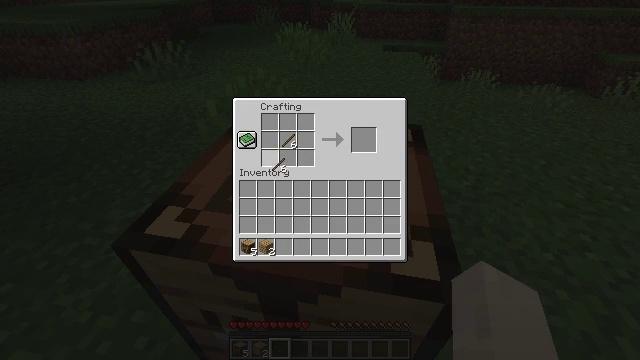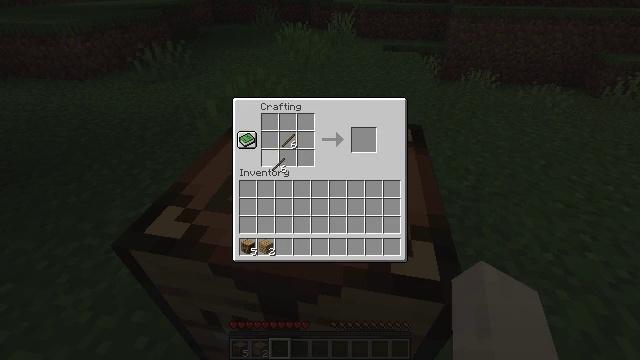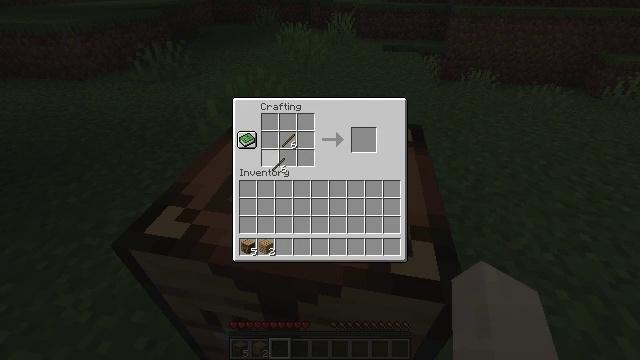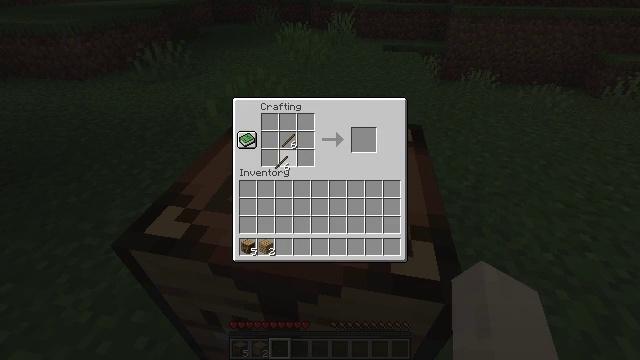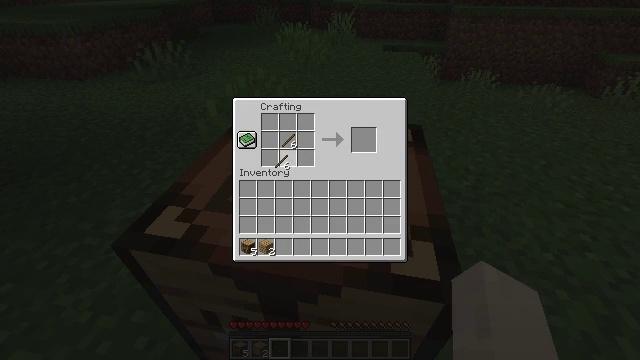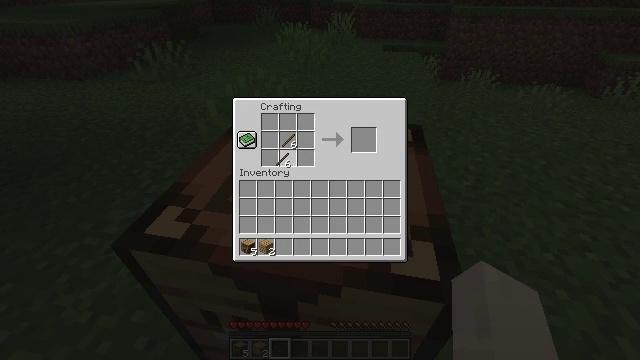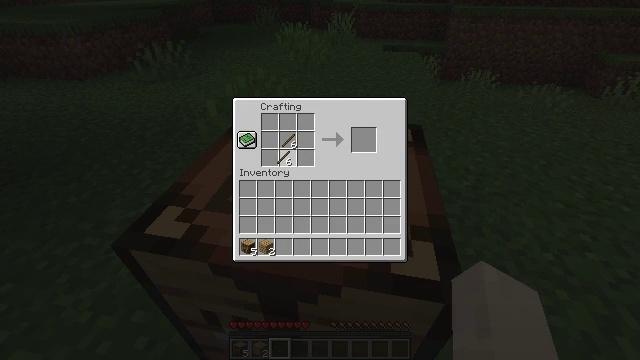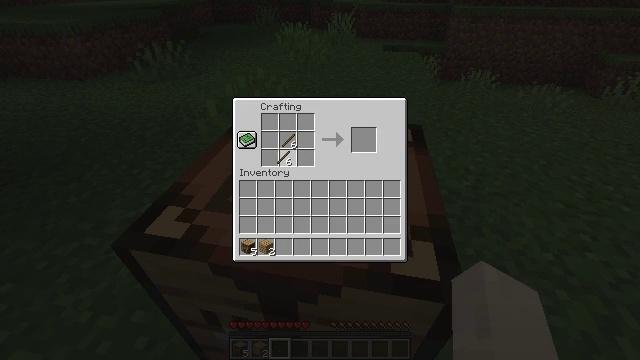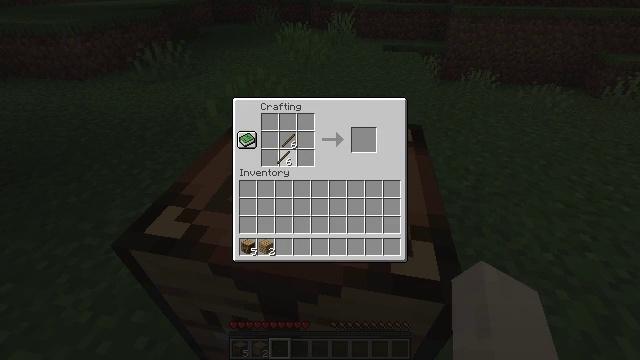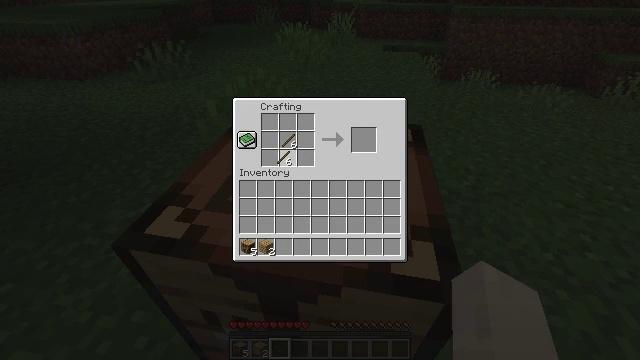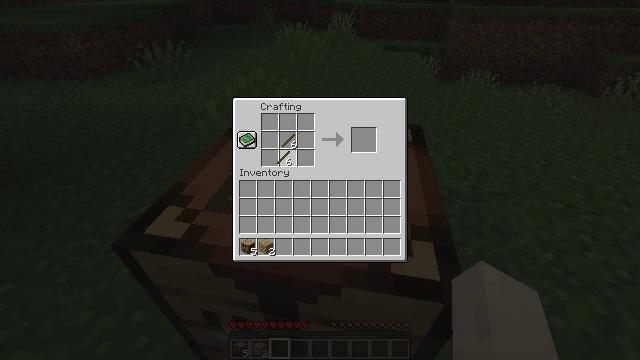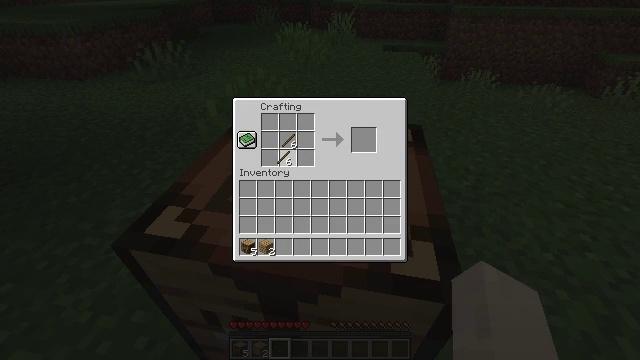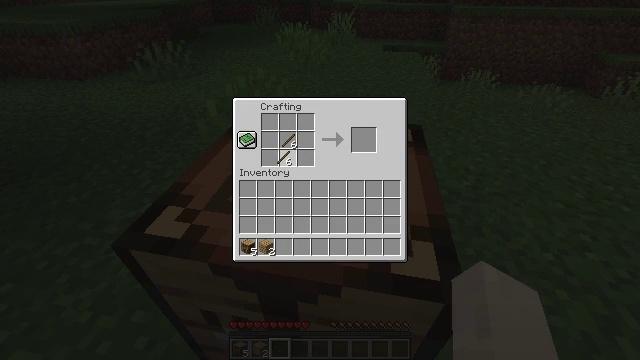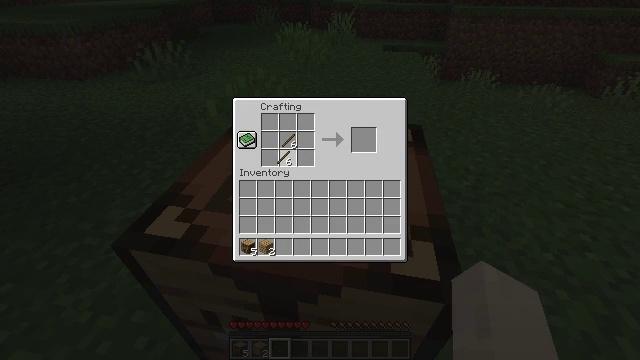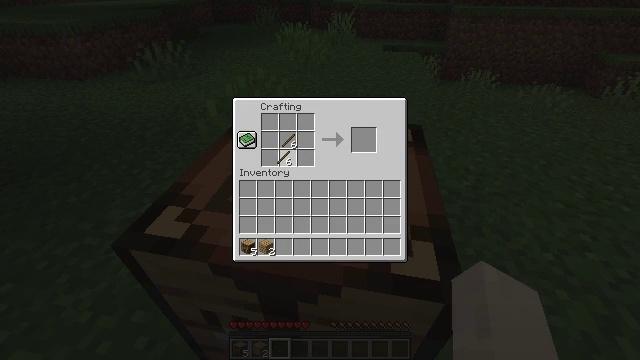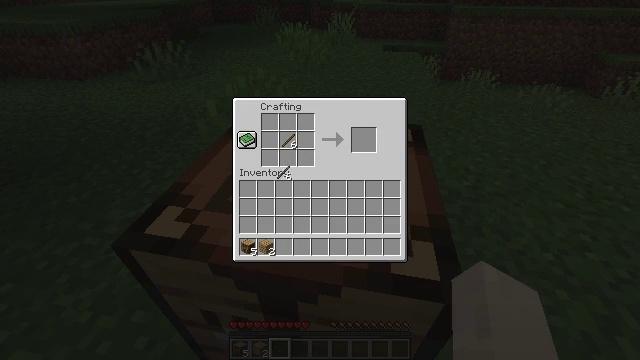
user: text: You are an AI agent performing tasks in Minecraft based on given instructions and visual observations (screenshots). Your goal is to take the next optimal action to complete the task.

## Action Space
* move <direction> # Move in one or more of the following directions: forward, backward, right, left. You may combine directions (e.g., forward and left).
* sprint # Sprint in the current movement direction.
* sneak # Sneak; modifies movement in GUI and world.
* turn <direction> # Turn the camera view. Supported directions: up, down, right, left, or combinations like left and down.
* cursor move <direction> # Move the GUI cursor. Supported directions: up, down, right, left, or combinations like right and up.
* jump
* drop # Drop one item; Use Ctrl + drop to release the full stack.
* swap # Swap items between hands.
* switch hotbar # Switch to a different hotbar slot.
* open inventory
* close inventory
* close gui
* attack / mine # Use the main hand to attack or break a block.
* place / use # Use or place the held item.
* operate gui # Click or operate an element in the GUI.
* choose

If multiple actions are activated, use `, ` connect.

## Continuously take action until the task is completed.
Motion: motion action
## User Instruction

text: Make a wooden hoe with sticks and wooden planks.
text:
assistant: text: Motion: no_op
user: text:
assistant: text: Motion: no_op
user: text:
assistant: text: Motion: no_op
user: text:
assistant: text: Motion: no_op
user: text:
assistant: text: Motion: no_op
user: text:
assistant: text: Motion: no_op
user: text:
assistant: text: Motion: no_op
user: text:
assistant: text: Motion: no_op
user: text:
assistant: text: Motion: no_op
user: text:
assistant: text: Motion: no_op
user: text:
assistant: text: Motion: no_op
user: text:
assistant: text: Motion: no_op
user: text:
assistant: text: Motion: no_op
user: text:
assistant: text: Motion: no_op
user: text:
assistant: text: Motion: no_op
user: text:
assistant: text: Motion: no_op
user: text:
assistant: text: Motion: no_op
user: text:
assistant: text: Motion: no_op
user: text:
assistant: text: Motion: cursor move down
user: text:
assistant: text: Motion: cursor move down
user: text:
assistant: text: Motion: cursor move down
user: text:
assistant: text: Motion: no_op
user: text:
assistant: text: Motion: cursor move down
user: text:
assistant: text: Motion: no_op
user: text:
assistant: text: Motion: no_op
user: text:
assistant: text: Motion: no_op
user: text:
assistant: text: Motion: no_op
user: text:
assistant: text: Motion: no_op
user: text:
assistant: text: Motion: no_op
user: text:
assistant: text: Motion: no_op